Field crop: tomato
Growth stage: 1
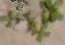
Species: portulaca